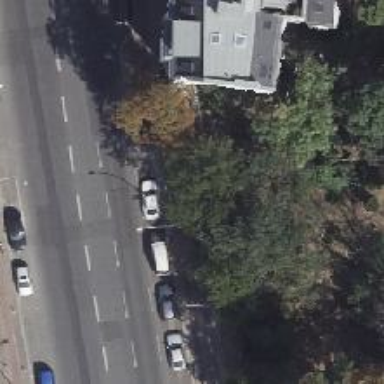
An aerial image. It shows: Parking lane area.